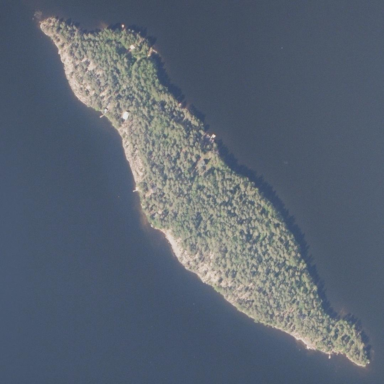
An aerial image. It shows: Islet.